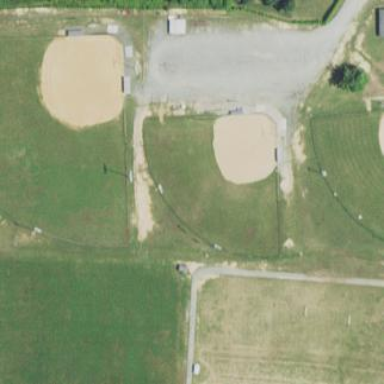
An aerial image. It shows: Baseball pitch for leisure land.